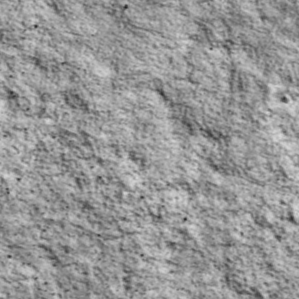
Label: non_frost